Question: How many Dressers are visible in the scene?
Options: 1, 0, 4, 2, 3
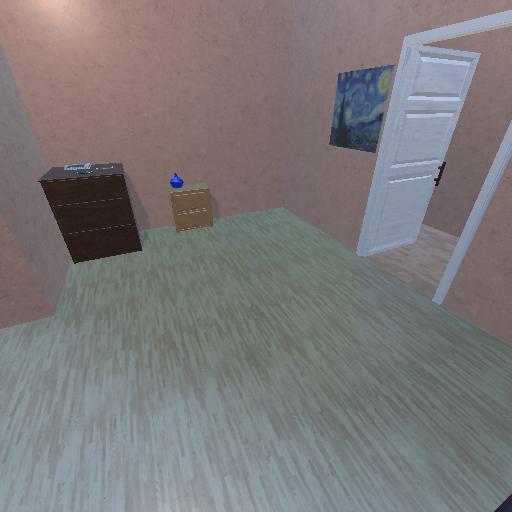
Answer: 1